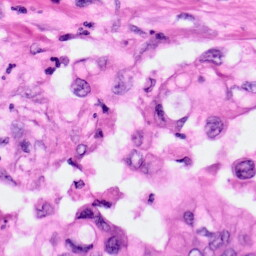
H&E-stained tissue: Pancreatic